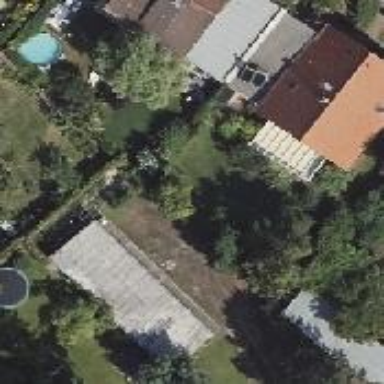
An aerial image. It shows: Group of garages.